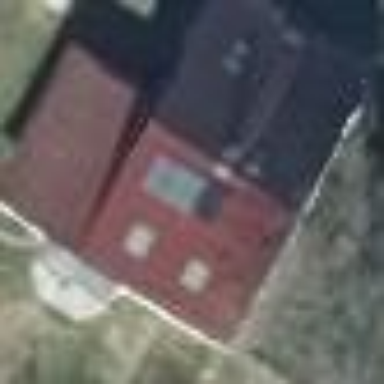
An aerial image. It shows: House with flat maroon roof. It has multiple building parts.